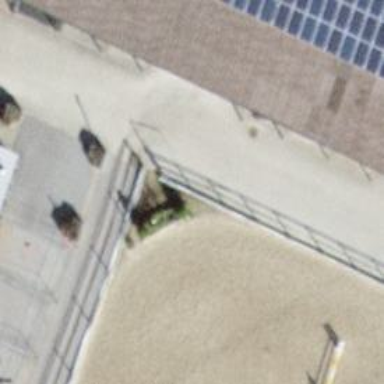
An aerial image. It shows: Fence.